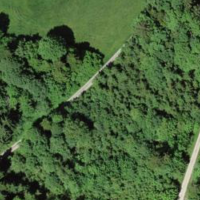
EUNIS habitat code: 43
Species observed at this site:
Petasites albus